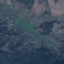
Land use / land cover class: HerbaceousVegetation